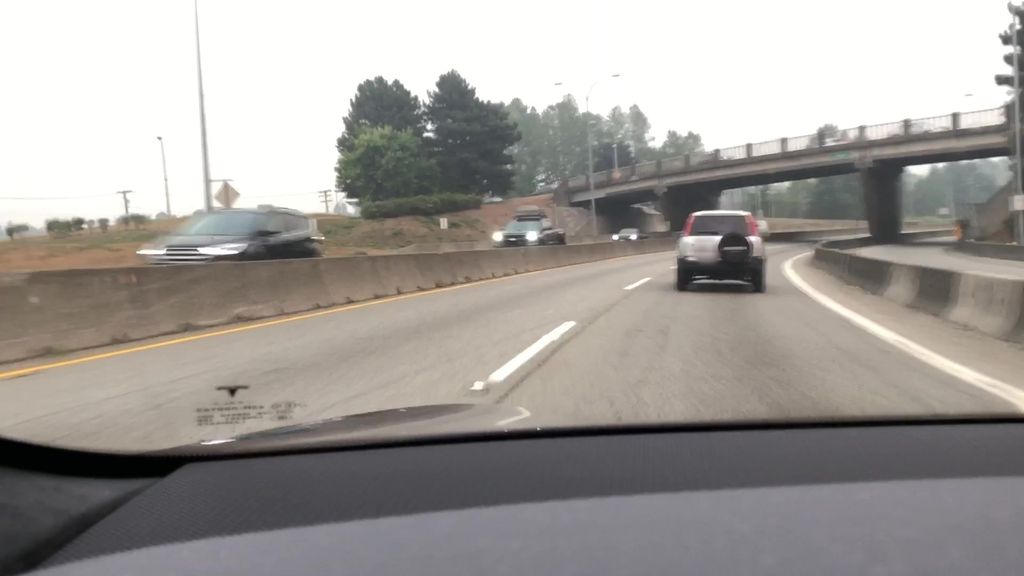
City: vancouver